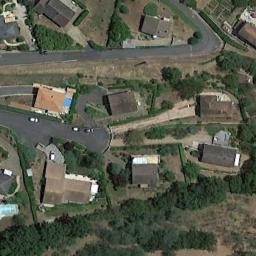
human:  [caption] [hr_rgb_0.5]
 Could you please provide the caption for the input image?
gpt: There are many buildings in medium residential area .

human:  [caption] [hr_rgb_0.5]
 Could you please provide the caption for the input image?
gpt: The houses in the mid-sized residential area are all white .

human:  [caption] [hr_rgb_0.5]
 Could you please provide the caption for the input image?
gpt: The medium residential is on the bare land next to the road and trees .

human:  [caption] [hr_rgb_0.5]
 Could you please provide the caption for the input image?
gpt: The medium residential area has lots of trees and some houses and one of the houses has a swimming pool .

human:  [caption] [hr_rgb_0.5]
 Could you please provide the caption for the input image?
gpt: There are some brown buildings and green trees on the medium residential area .